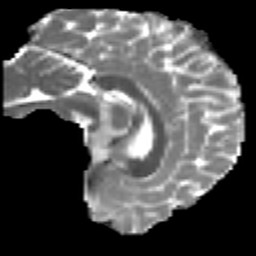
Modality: MD
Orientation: sagittal
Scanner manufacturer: ge
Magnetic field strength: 3 T
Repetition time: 7.98 s
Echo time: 0.0701 s